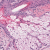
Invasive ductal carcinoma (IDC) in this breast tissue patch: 0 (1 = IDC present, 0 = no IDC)